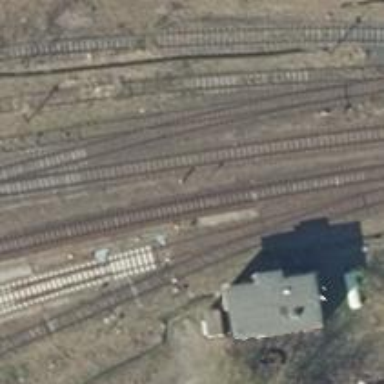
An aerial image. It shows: Railway switch with the turnout side on the left.